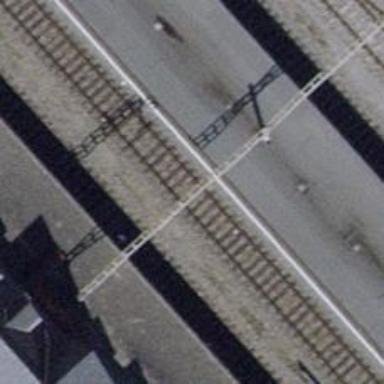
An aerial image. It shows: Public transport stop position along the railway.